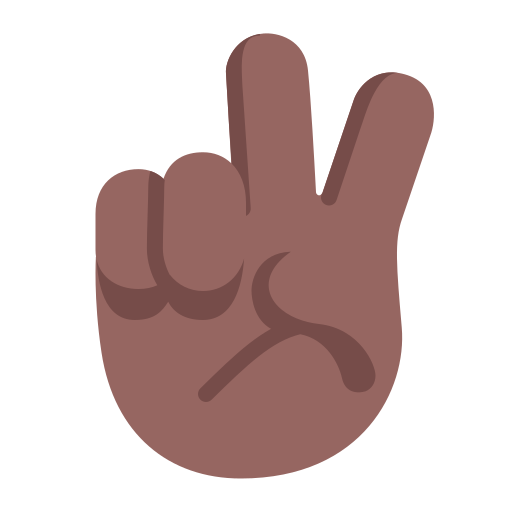
victory hand flat  dark